Question: I have a weird bug that just happened to me, it was working before but I changed something very small that broke everything.
So, I have an Image that I find in the DB and then render it to the view by building the image link. The thing is : Razor is unable to map it to the image.
I have made an mage to show you how weird it is.

As you can see, those are the exact same strings, one is mapped correctly, the other isn't. I wonder is there is some kind of format that I'm missing. If I do "Server.MapPath" to get the absolute path of the Image, then it maps it correctly but the access to the image is forbidden (because absolute path).
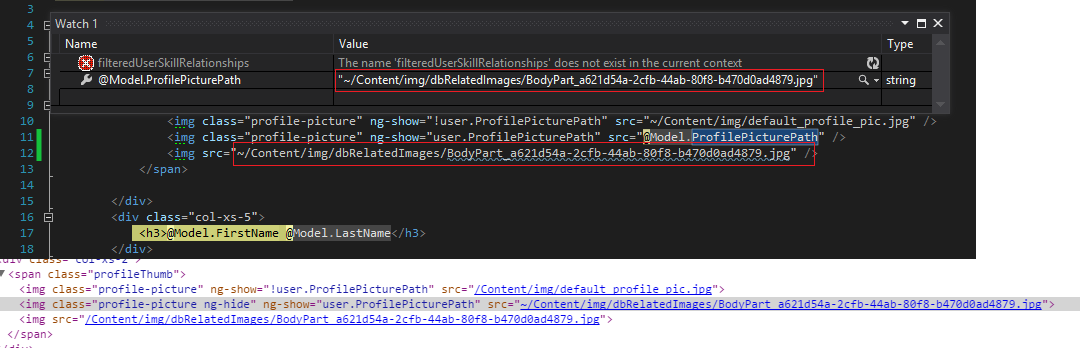
Answer: Razor is only applying this tilde-slash magic when the relative path is applied directly into some HTML element's attribute, not when it's part of some model property.
You'll have to use 'Url.Content' explicitly:
'''
<img src="@Url.Content(Model.ProfilePicturePath)" />
'''